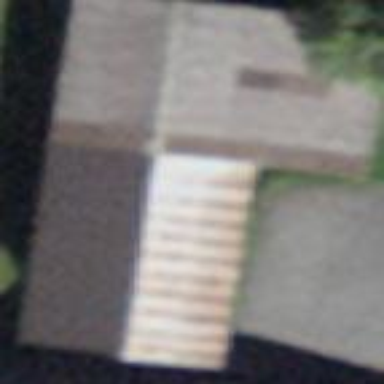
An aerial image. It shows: Rural barn.